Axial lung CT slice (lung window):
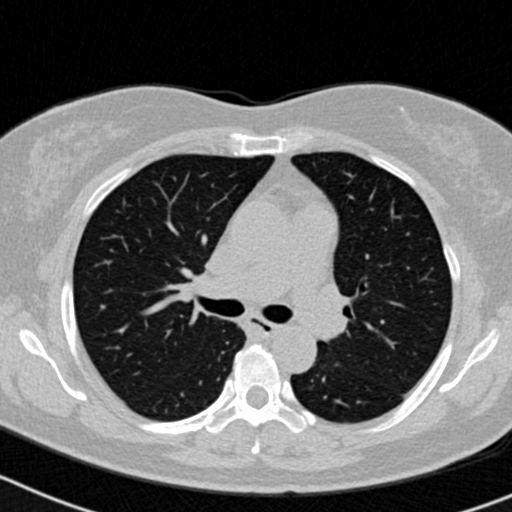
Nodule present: no